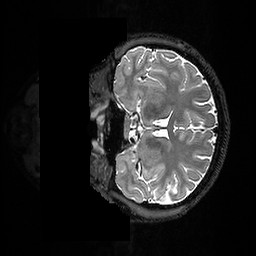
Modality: T2w
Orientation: coronal
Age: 23
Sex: female
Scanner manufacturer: ge
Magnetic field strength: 3 T
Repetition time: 3.202 s
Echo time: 0.0669 s